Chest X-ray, PA view. Patient: 23 years old, sex M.
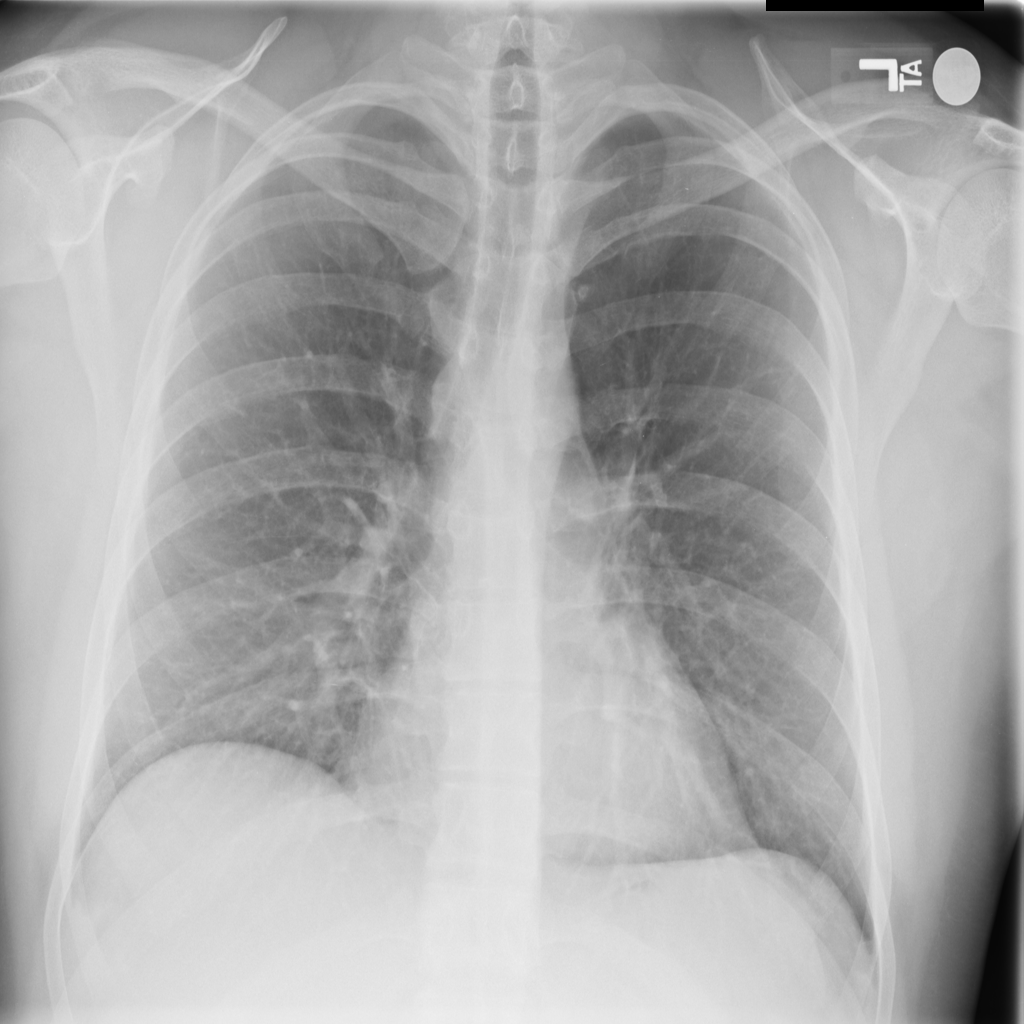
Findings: No Finding